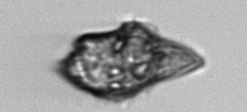
Label: Gyrodinium